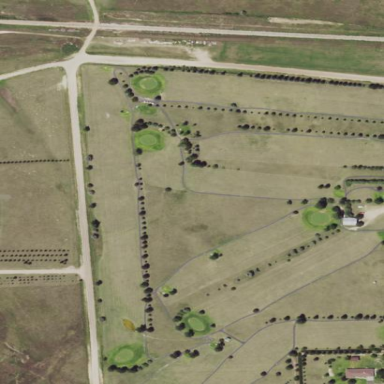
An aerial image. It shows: Golf course.